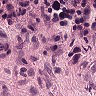
Metastatic tissue present: yes